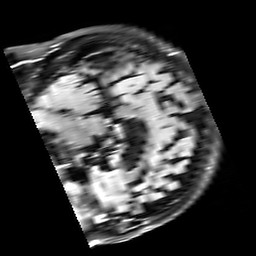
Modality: FLAIR
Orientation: sagittal
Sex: male
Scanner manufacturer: siemens
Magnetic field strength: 3 T
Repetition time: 10 s
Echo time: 0.09 s